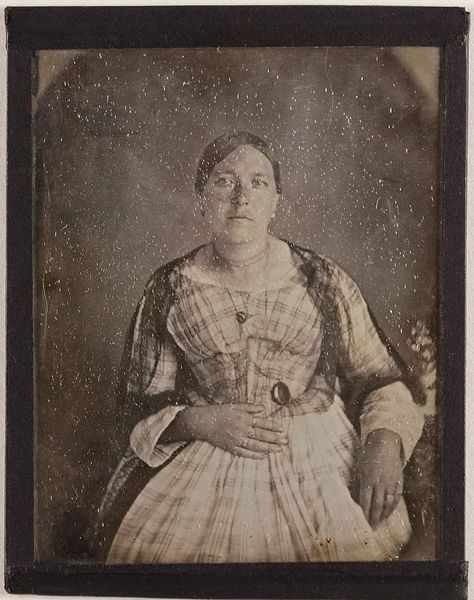
Titel: Unbekannte Frau
Standort: Hamburg
Institution: Museum für Kunst und Gewerbe Hamburg
Schlagwörter: frau, portrait, figur, foto, fotografie, photographie, photo, taschenuhr, lichtbild, armbanduhr, daguerreotypie, bildwerke, angewandte und bildende kunst, hessische systematik, porträt, porträtfotografie, porträtphotographie, hüftbild